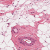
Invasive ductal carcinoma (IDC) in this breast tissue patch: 0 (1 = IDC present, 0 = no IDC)